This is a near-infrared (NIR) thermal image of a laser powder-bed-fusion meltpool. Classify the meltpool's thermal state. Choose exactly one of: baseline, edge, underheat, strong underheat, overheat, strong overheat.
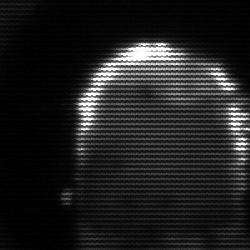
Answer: baseline